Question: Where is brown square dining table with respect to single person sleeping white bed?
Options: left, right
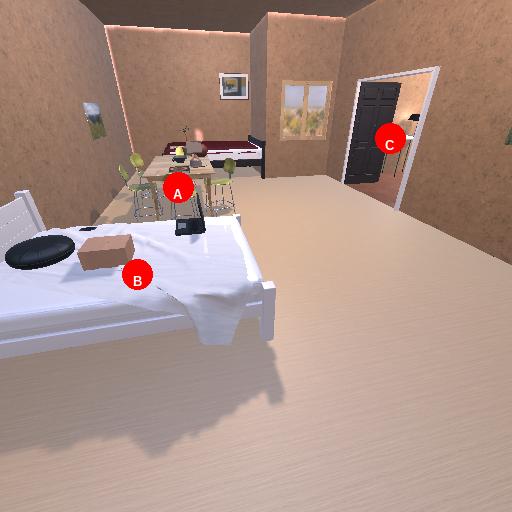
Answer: left